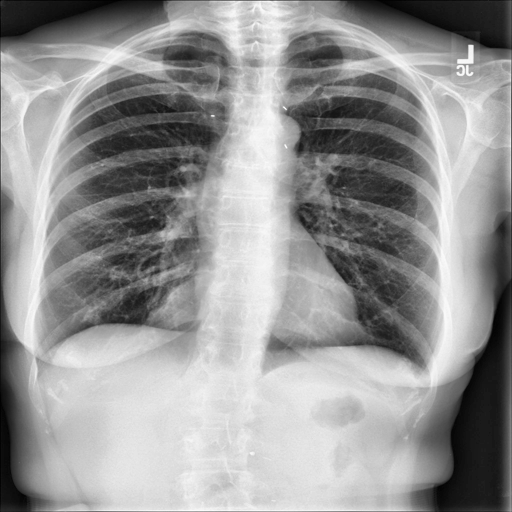
Finding: NORMAL